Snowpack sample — Snodgrass Mountain, Crested Butte, Colorado (2/4/25, 12:06 PM MST)
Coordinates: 38.923, -106.968
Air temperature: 35 °F
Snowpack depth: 80 cm
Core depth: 60 cm
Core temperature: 32 °F
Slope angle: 14°, slope face: 78°
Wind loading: low
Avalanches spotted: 0
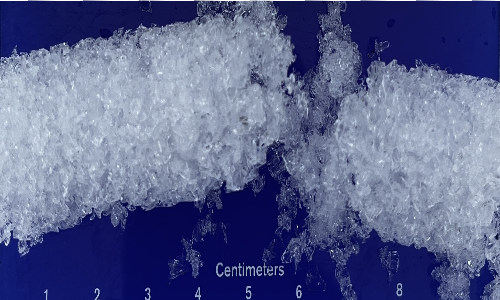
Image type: core
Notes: No avalanches nearby, unusually warm weather for the last month reported by residents, Collected 25 yards from treeline